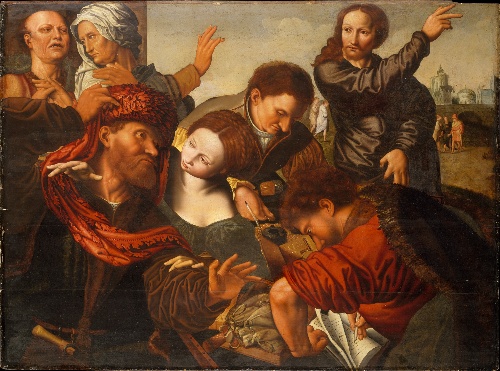
Title: The Calling of Saint Matthew
Artist: Jan Sanders van Hemessen
Artist bio: Netherlandish, active by ca. 1524–died ca. 1564
Object type: Painting
Classification: Paintings
Medium: Oil on wood
Dimensions: 43 7/8 x 59 1/2 in. (111.4 x 151.1 cm)
Department: European Paintings
Credit line: Purchase, 1871
Accession year: 1871
Repository: Metropolitan Museum of Art, New York, NY
Tags: Men|Women|Saint Matthew|Writing